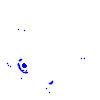
Particle: electron